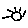
Label: sun